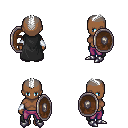
a pixel art fantasy rpg character, female body template, human, dark skin, black cape, magenta pants, white short mohawk hairstyle, white cloth bracers, metal boots, shield, four views (front, back, left, right), 2x2 character sprite sheet, small pixel art, hard edges, no anti-aliasing